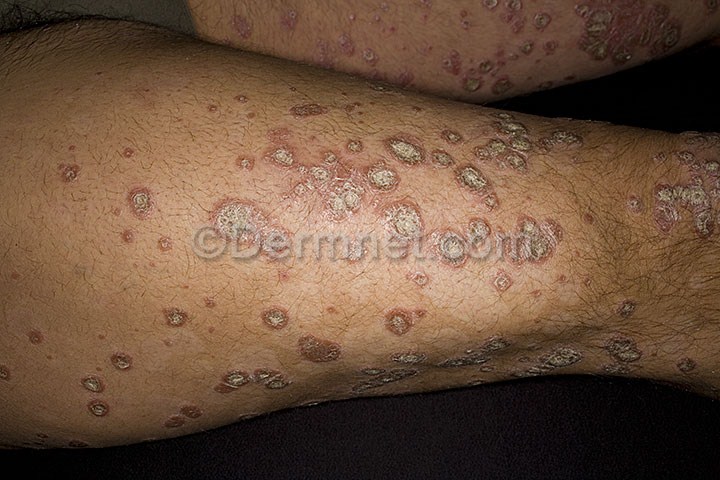
Disease: Psoriasis pictures Lichen Planus and related diseases